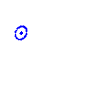
Particle: proton